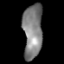
Tissue: lung
Cell type: Endothelial cells
Senescence score: 0.5584
Nuclear area (px): 1024
Mean DAPI intensity: 128.777